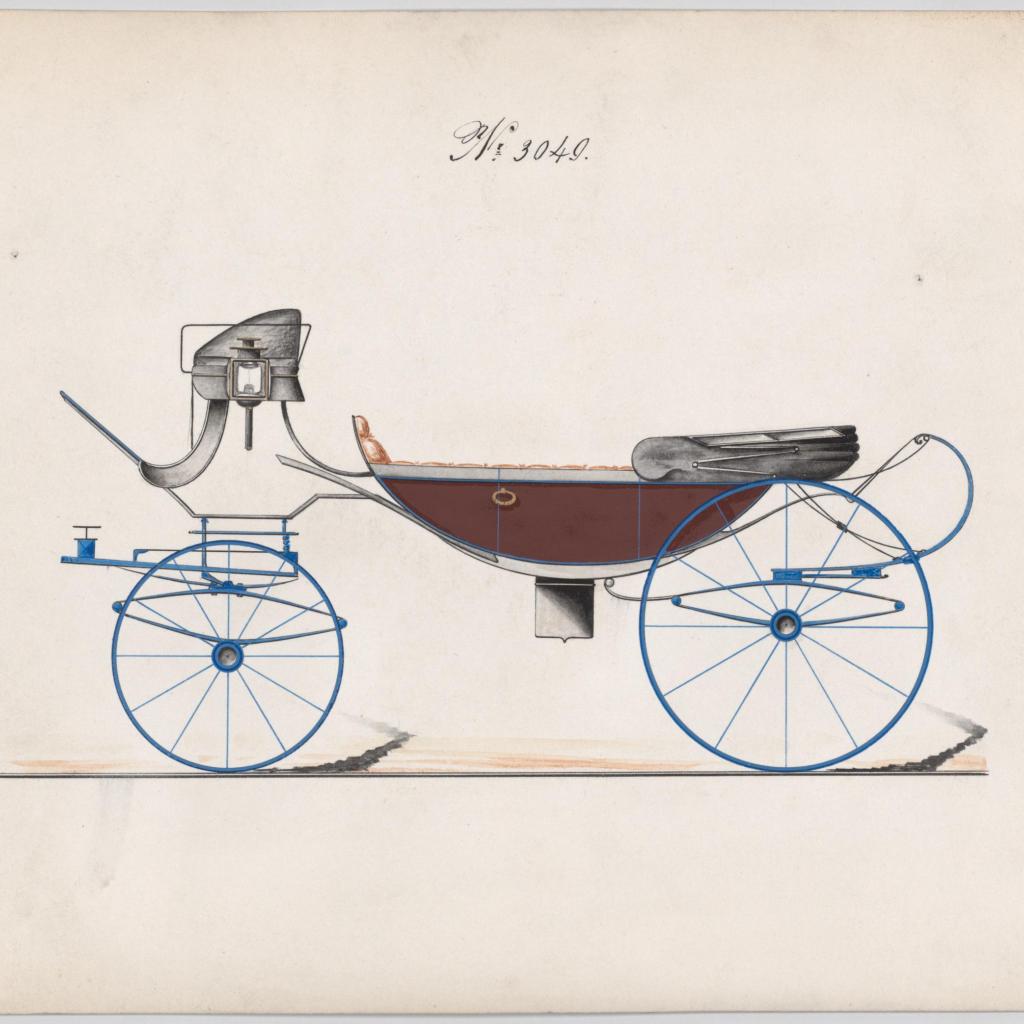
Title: Design for Vis-à-vis, no. 3049
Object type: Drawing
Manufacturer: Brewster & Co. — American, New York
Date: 1874
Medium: Pen and black ink, watercolor and gouache with gum arabic and metallic ink
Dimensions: Sheet: 6 7/8 x 9 9/16 in. (17.5 x 24.3 cm)
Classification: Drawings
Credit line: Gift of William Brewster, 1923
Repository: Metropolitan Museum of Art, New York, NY